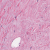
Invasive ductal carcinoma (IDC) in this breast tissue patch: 1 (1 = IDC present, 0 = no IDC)